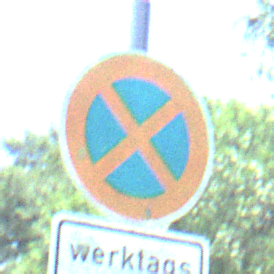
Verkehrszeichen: AbsolutesHalteverbot
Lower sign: ZeitangabenMitBeschraenkungAufWochentage7
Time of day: Midday
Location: Outdoor (Nature)
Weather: Clear
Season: Summer
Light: Natural